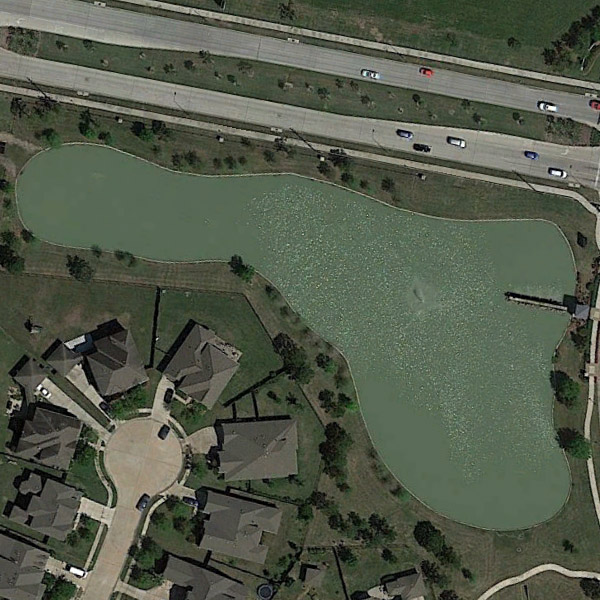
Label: Pond